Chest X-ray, AP view. Patient: 26 years old, sex M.
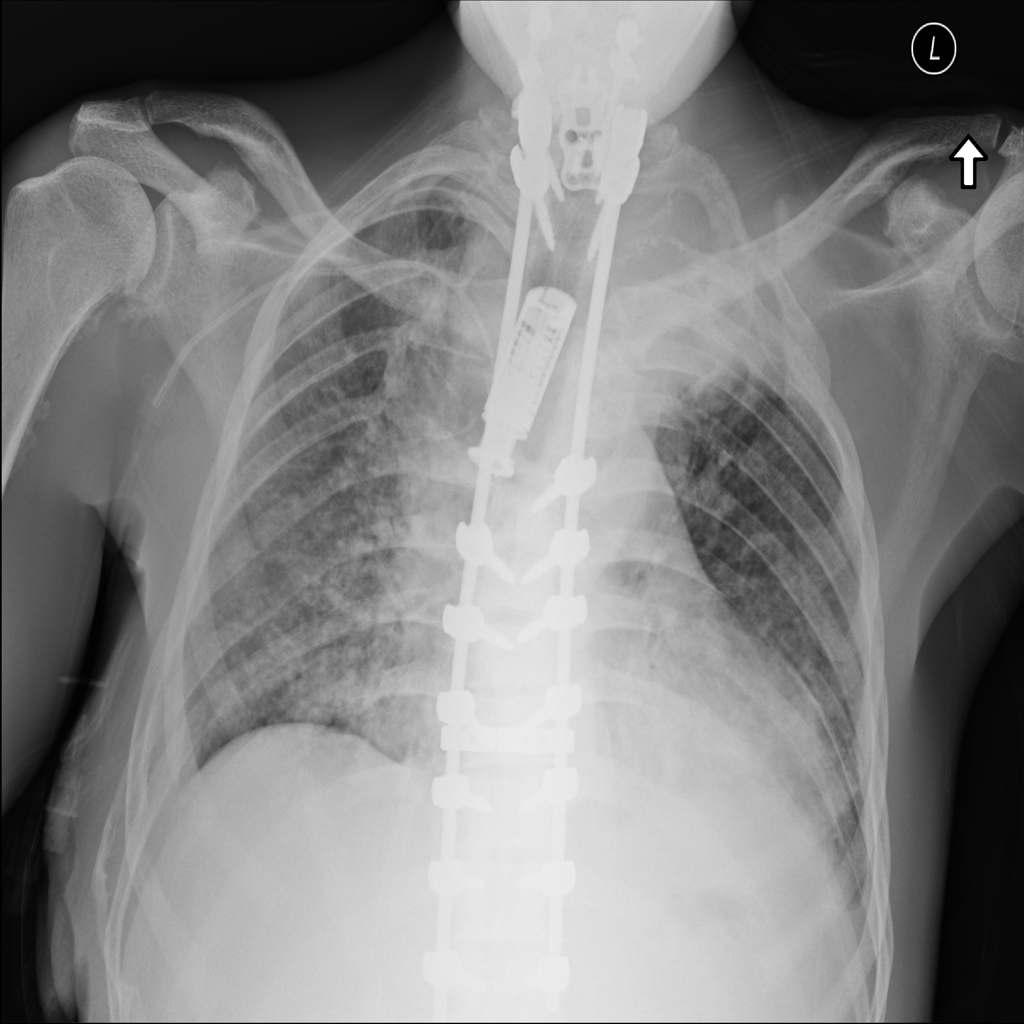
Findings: Atelectasis, Consolidation, Infiltration, Mass, Pneumonia